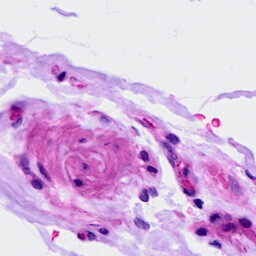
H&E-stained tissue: Ovarian